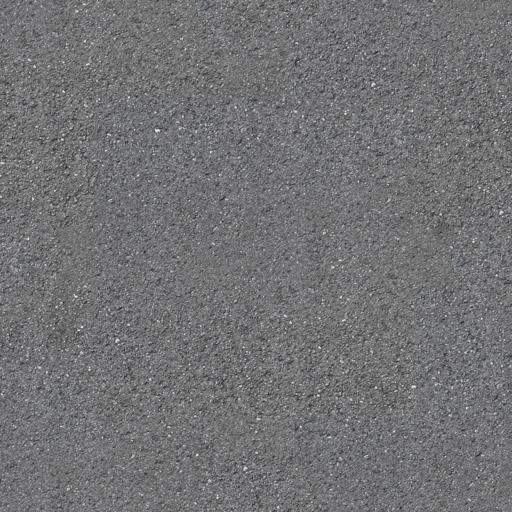
Tags: asphalt dark grey road street